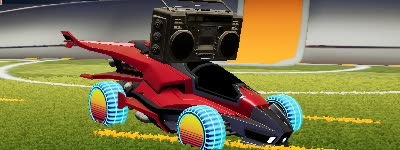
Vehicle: aftershock